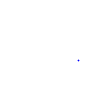
Particle: proton